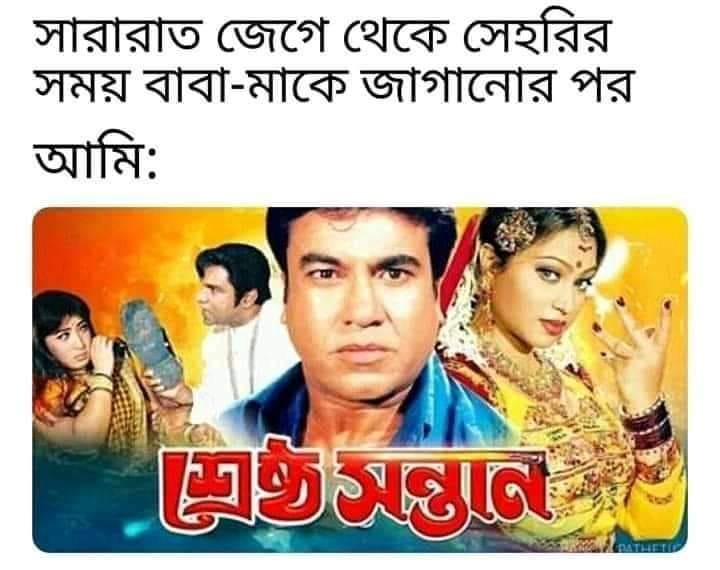
Caption: সারারাত জেগে থেকে সেহরির সময় বাবা-মাকে জাগানোর পর    আমিঃ শ্রেষ্ঠ সন্তান
Label: non-hate